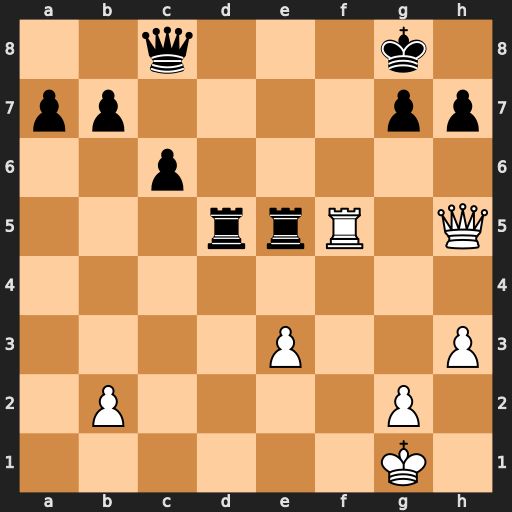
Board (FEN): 2q3k1/pp4pp/2p5/3rrR1Q/8/4P2P/1P4P1/6K1
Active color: w
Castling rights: -
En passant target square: -
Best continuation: Qf7+ Kh8 Qf8+ Qxf8 Rxf8#